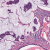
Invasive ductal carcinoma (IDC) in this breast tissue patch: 1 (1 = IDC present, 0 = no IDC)